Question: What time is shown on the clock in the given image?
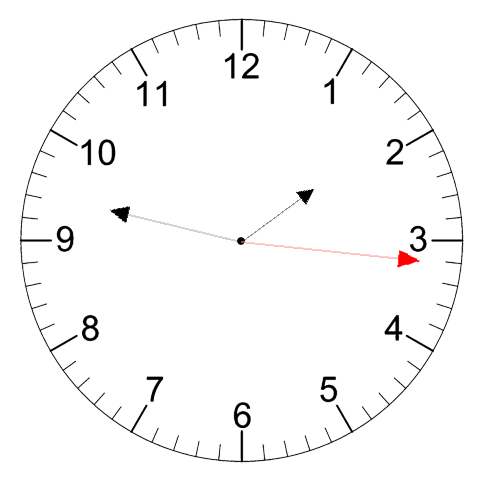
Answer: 01:47:16